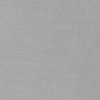
Label: dusty